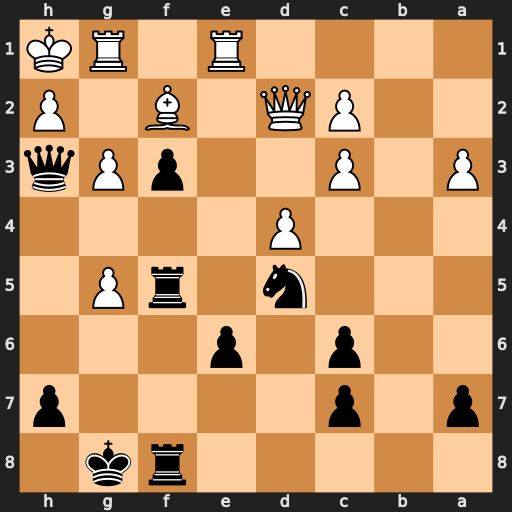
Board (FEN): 5rk1/p1p4p/2p1p3/3n1rP1/3P4/P1P2pPq/2PQ1B1P/4R1RK
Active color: b
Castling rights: -
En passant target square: -
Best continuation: Nf6 g4 Nxg4 Rxg4 Qxg4